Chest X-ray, AP view. Patient: 63 years old, sex F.
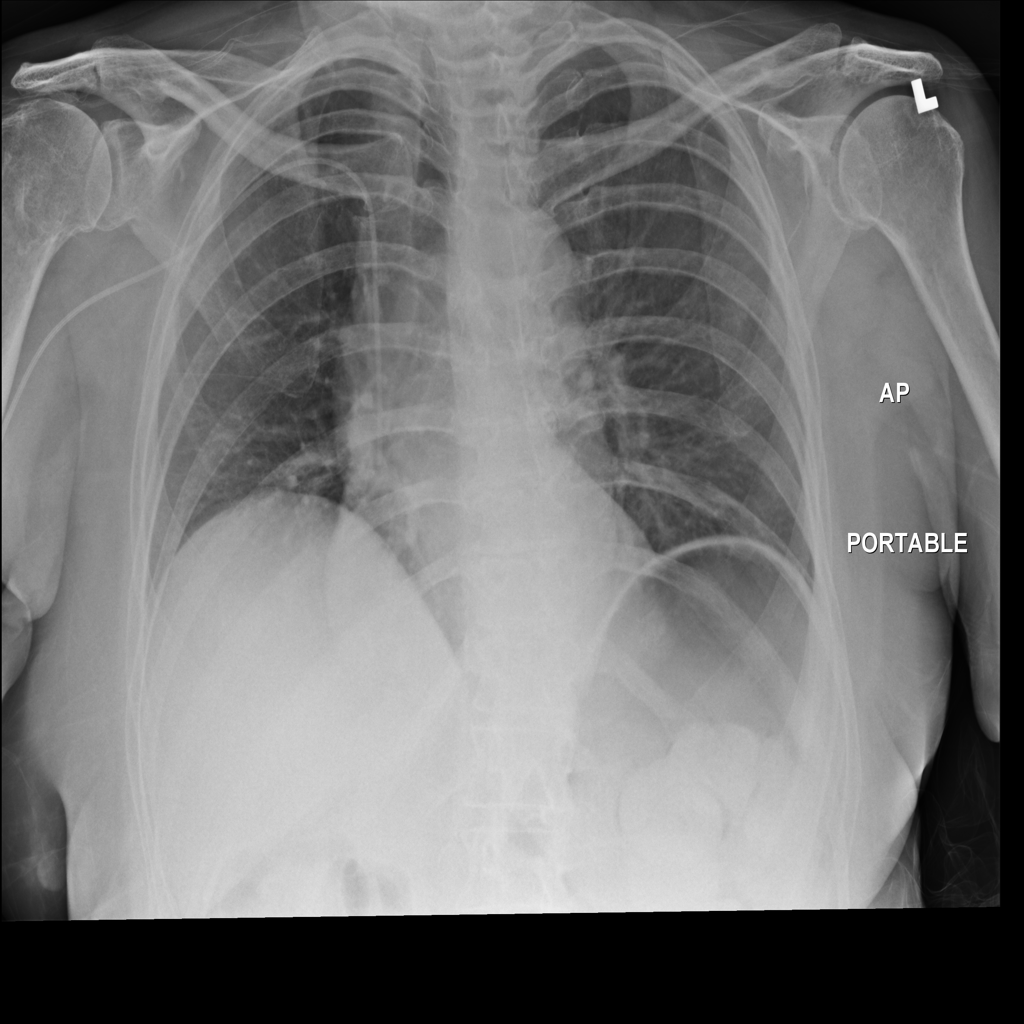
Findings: No Finding